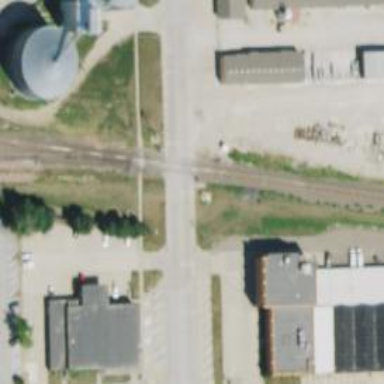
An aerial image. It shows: Railway crossing.